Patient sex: M
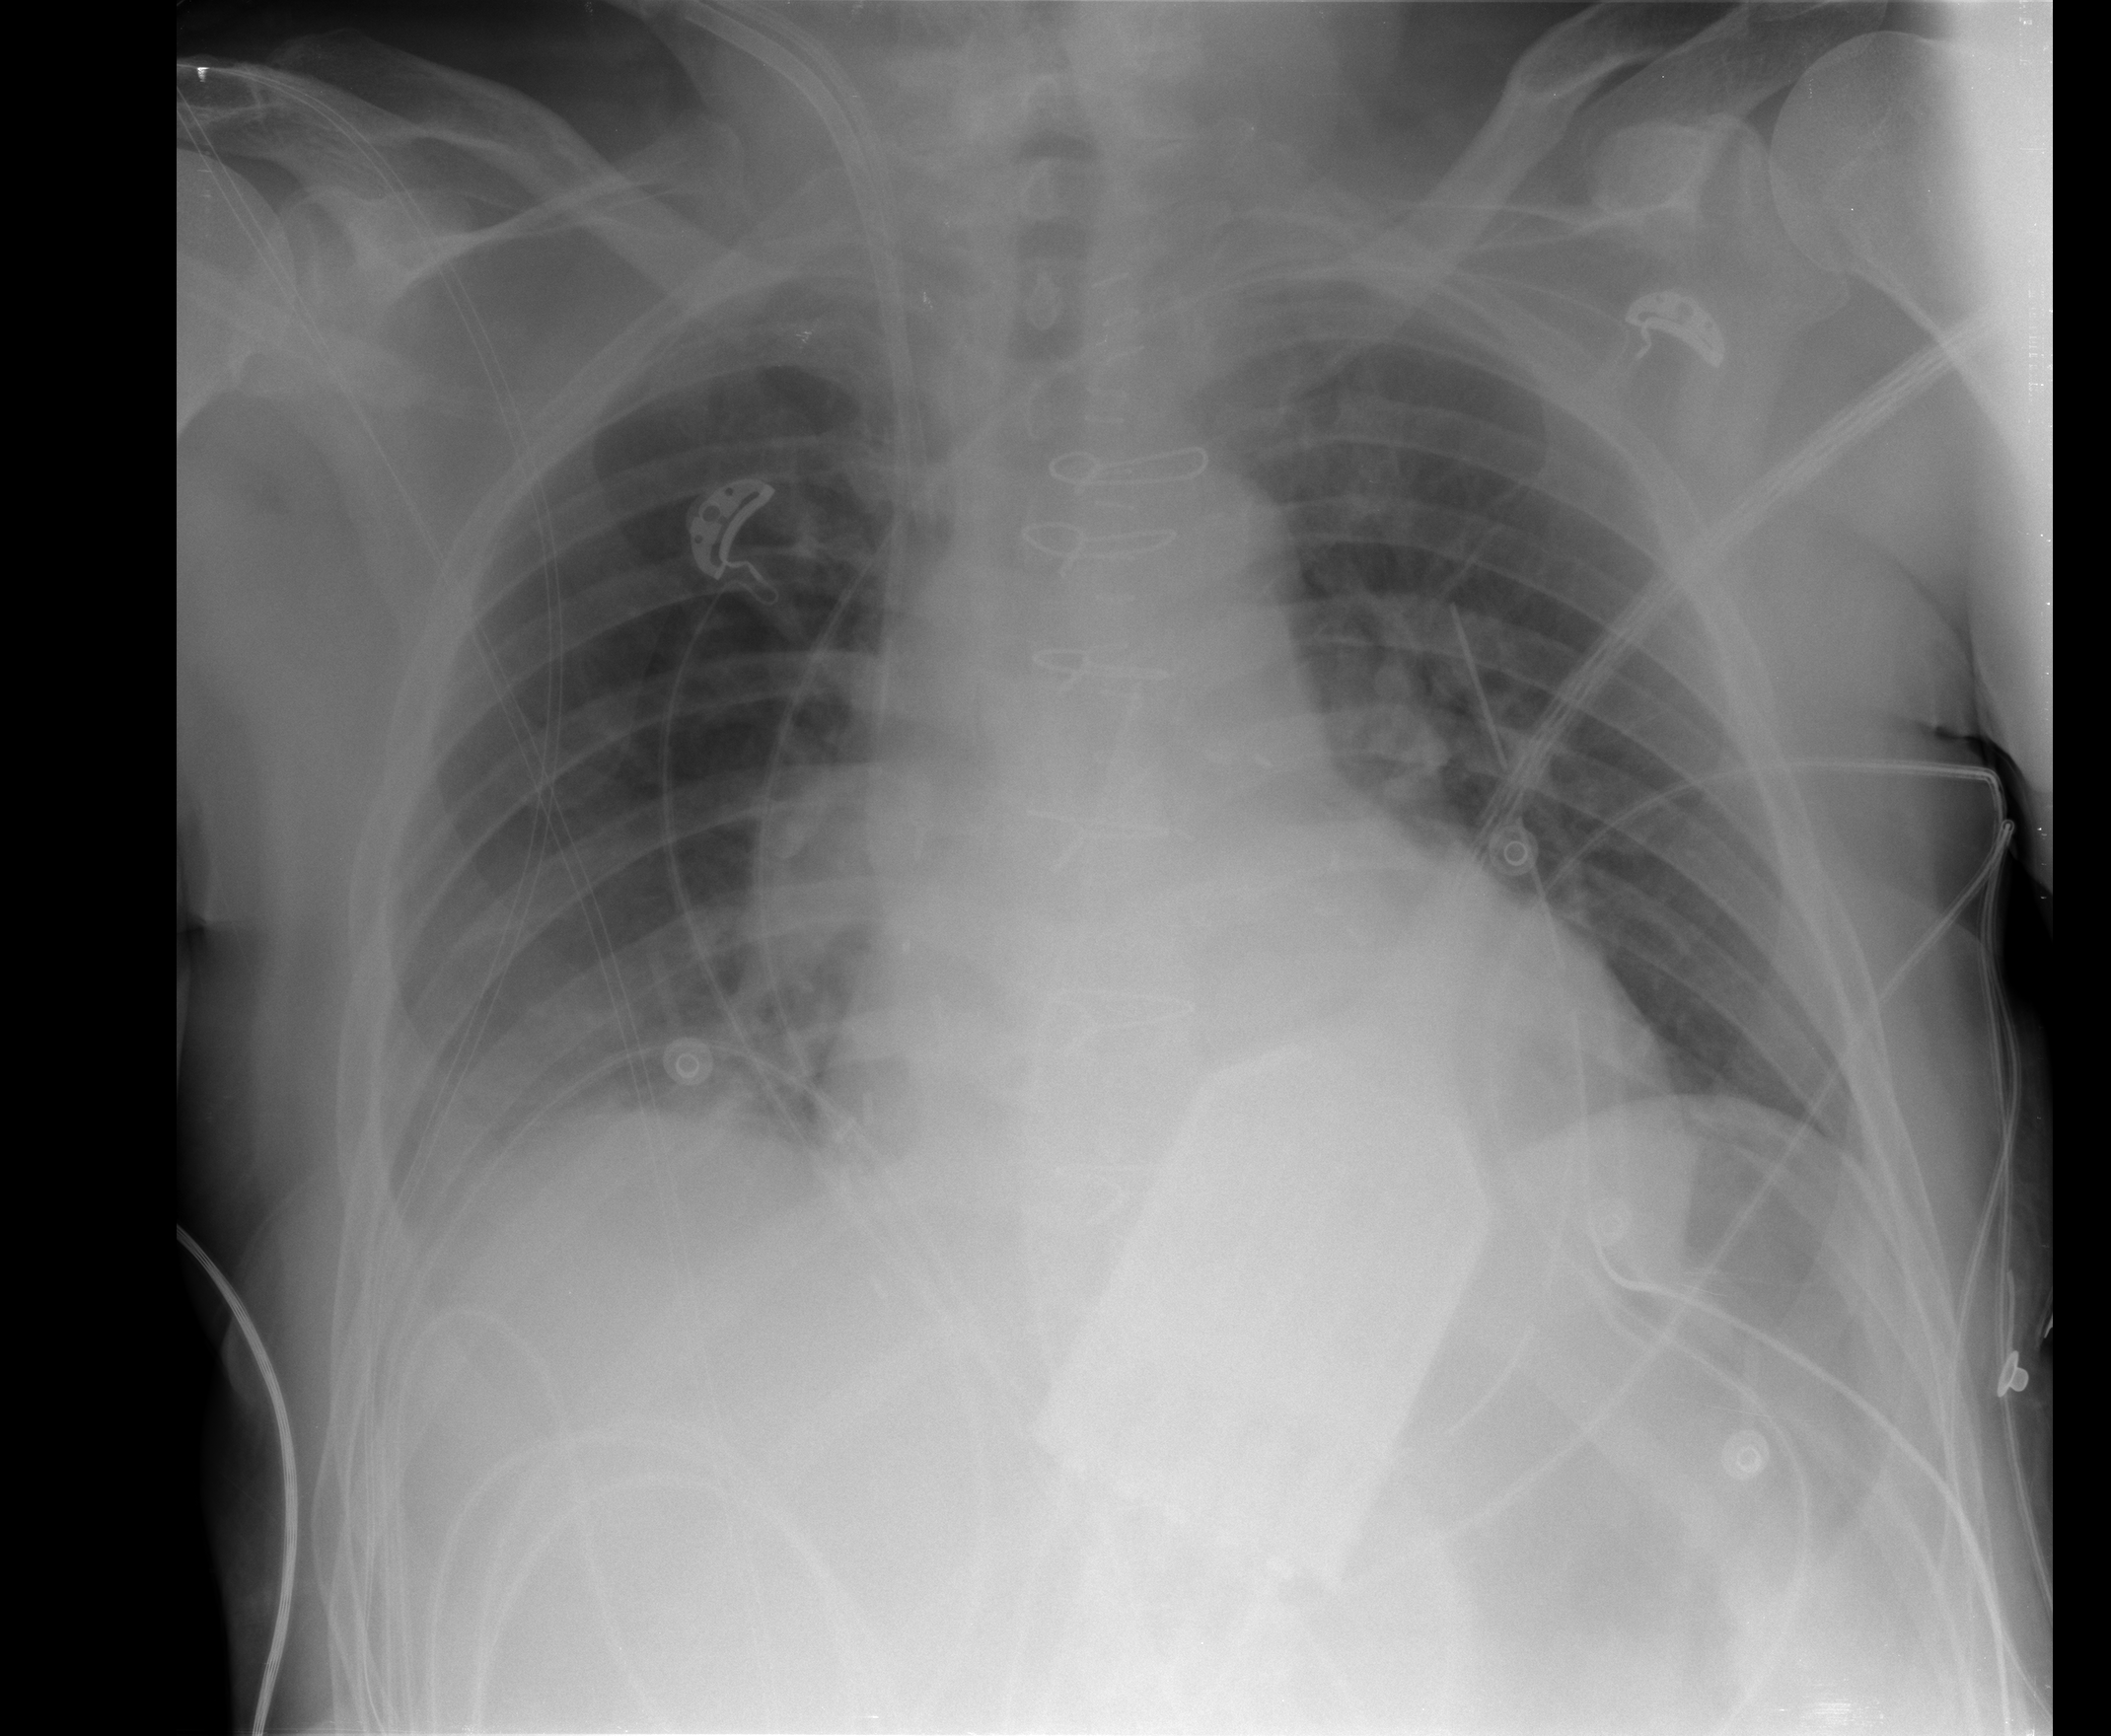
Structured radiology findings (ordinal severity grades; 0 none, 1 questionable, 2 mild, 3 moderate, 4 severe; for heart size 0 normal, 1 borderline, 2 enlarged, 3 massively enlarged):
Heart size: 1
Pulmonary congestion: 1
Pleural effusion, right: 2
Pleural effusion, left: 1
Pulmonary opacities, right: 0
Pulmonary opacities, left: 0
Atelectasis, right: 2
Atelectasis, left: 0